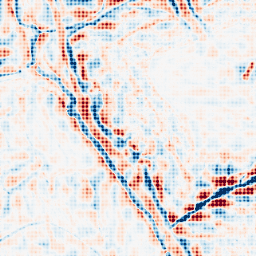
Category: wavelet
Decomposition family: wavelet_dwt
Decomposition parameters: wavelet: db4
level: 4
Upsampling method: sinc_blackman
Upsampling parameters: scale: 8
kernel_size: 8
Upsampling scale: 8